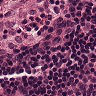
Metastatic tissue present: no